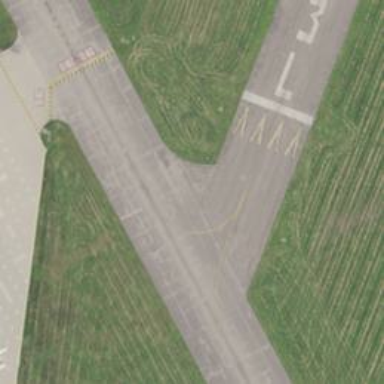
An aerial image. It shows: View of taxiway at the airport.